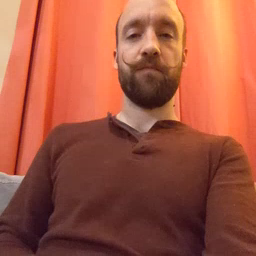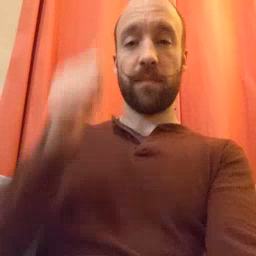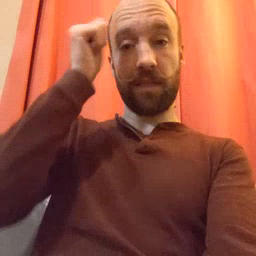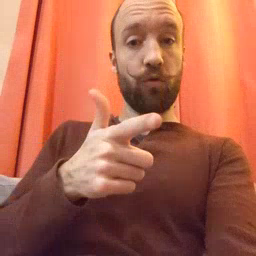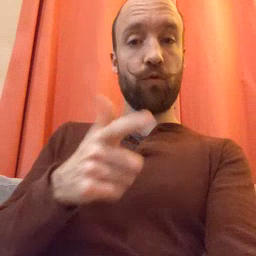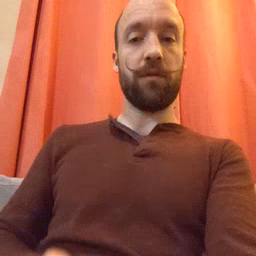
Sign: brother